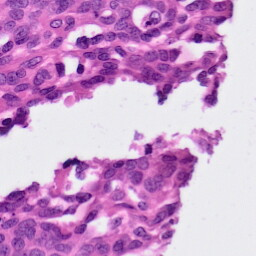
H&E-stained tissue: Ovarian